Current action and preconditions to check: path_clear

Your task: For each precondition in the list above, predict whether it will hold at this action.

Consider the current scene as observed from the mobile robot's camera, and analyze the predicted future states of all dynamic agents (e.g., people, animals, vehicles, or any moving entities) within the NEXT SECOND.

IMPORTANT: Only answer "very likely" if you are absolutely certain—based on strong, clear evidence—that a dynamic agent will violate the precondition in the predicted future state. Do NOT answer "very likely" for unlikely, ambiguous, or low-probability risks.

Ask yourself for each precondition: Is there a high probability, with clear and convincing evidence, that the predicted future states of any dynamic agent will interfere with the predicted future state of the currently executing action within the NEXT SECOND, causing that precondition to fail?

Assess the risk level based on these predictions. Use "likely" or "very likely" if motions create a clear risk of interference.

Use "neutral" or "improbable" if agents are nearby but their predicted paths are clearly diverging or non-conflicting.

Failure Risk Categories: "very improbable", "improbable", "neutral", "likely", "very likely"

Answer Format: Output ONLY the probability_of_failure value from these categories: "very improbable", "improbable", "neutral", "likely", "very likely"

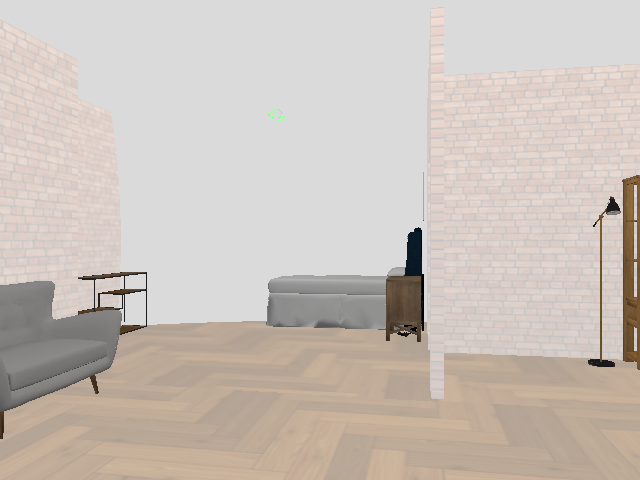

Answer: very improbable